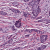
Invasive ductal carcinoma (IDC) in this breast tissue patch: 1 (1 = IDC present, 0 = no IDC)